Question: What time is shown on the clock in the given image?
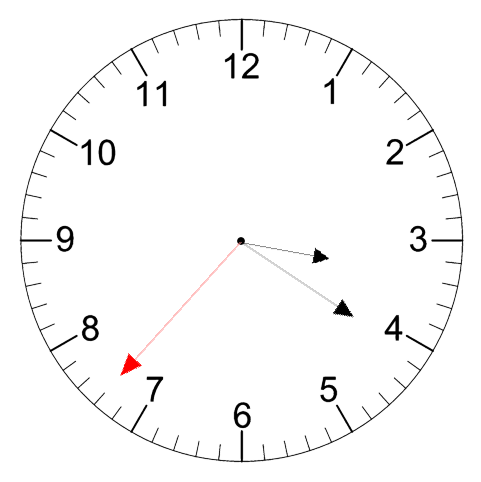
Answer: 03:20:37